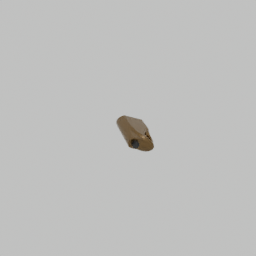
Label: tools